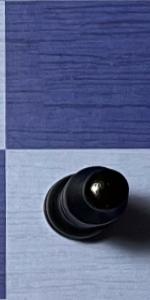
Label: Bishop_Black